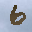
Label: 6